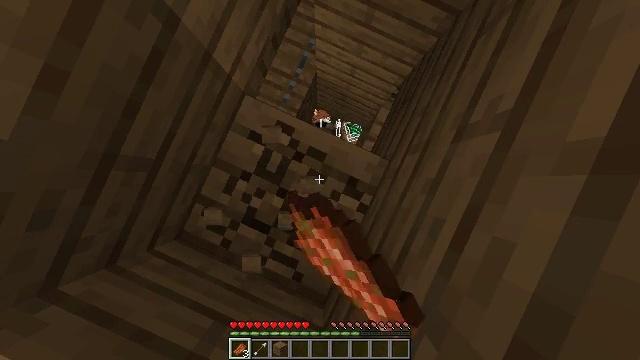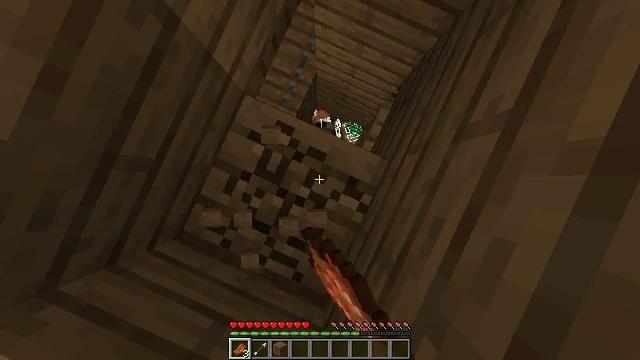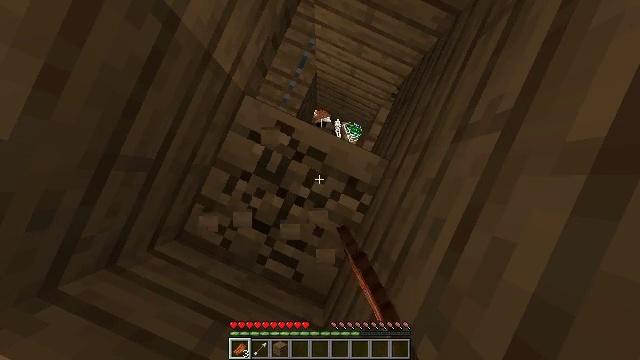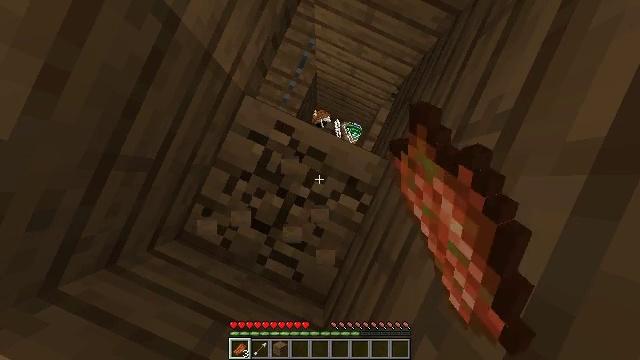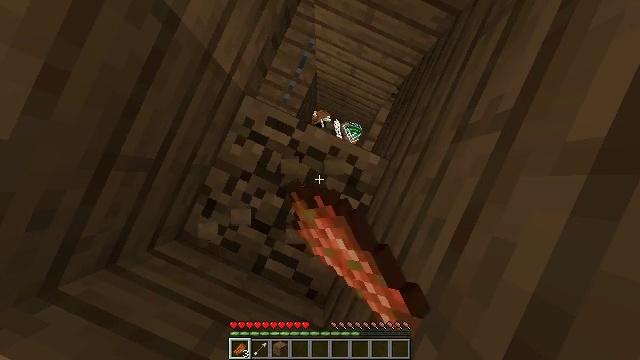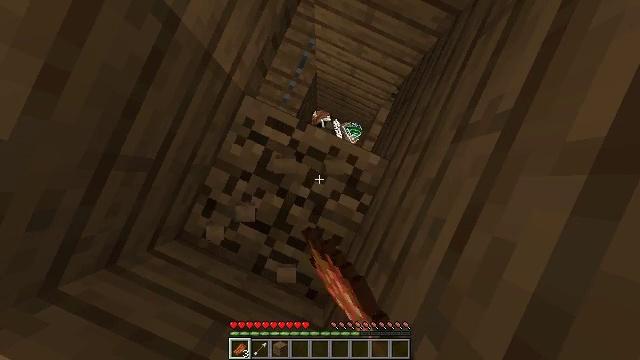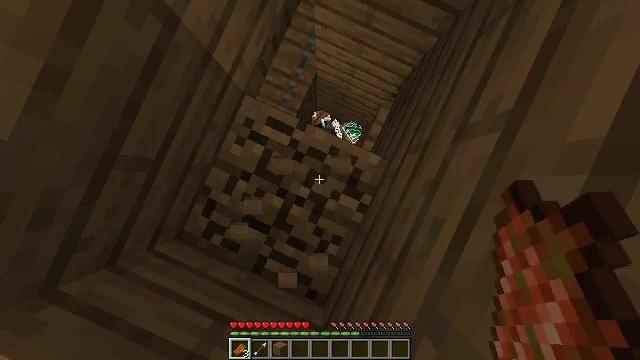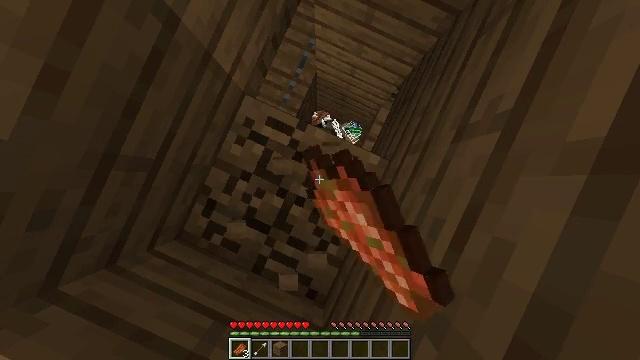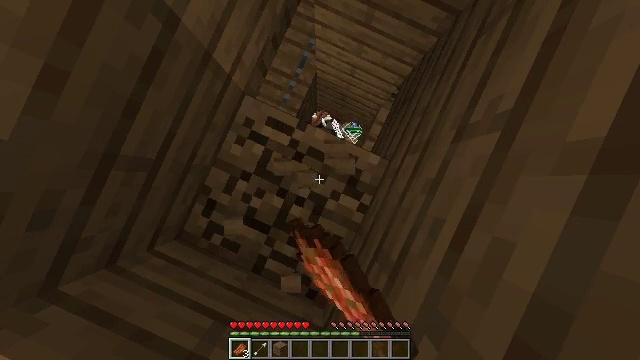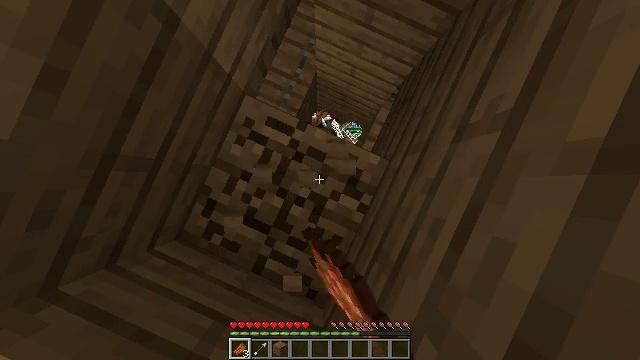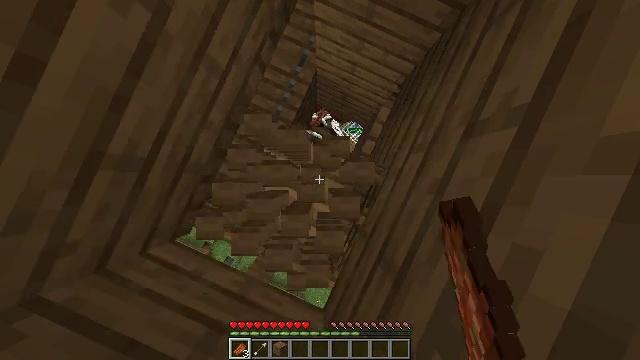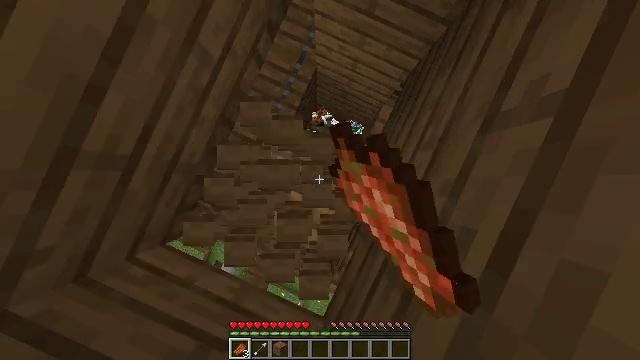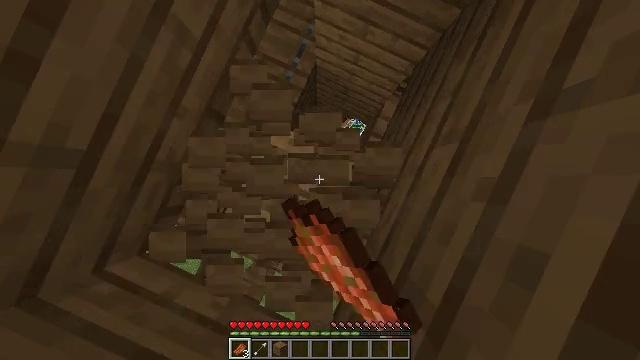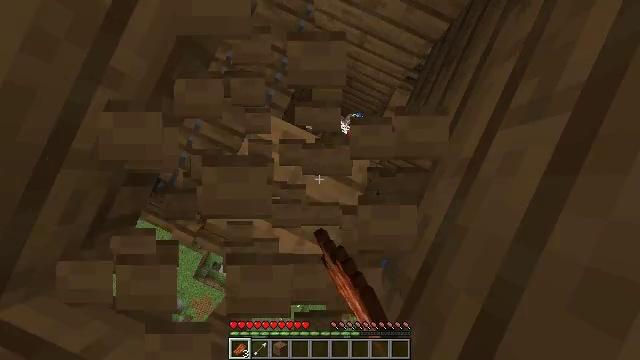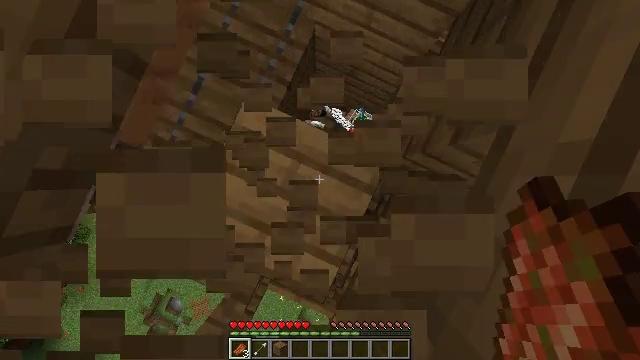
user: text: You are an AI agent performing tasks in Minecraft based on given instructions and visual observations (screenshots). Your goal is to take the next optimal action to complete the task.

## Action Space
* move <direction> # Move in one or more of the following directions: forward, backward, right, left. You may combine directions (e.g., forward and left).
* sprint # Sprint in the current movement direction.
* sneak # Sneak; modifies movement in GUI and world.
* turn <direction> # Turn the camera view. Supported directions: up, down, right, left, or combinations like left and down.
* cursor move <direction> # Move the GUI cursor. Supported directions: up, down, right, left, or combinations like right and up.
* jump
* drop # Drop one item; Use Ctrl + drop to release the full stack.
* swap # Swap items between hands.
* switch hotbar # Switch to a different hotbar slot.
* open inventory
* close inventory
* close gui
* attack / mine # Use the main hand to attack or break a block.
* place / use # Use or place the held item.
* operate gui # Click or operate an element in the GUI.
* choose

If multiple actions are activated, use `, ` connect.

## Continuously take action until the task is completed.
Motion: motion action
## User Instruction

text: Attack the spruce planks to recycle them.
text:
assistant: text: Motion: attack / mine
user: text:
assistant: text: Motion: attack / mine
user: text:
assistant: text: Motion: attack / mine
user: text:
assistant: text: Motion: attack / mine
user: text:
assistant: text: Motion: attack / mine
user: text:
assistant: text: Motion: attack / mine
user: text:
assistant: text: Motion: attack / mine
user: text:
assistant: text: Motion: attack / mine
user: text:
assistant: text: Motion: attack / mine
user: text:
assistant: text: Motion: attack / mine
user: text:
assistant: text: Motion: attack / mine
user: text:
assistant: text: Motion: attack / mine
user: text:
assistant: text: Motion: attack / mine
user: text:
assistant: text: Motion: attack / mine
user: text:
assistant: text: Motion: attack / mine